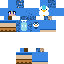
A female human skin with pale skin, wearing brown long hair dressed in a blue hoodie and blue pants, featuring a closed mouth.